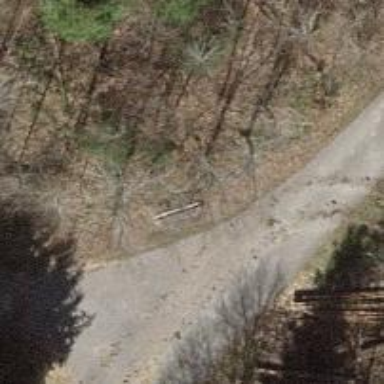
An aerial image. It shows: Bench.